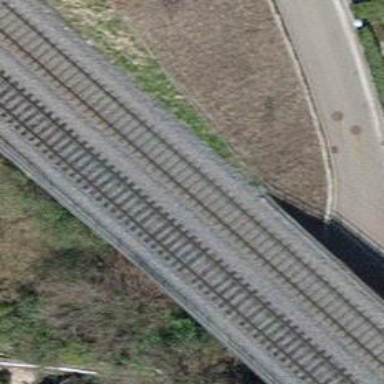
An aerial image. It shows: Single-track railway bridge with electrified contact line.